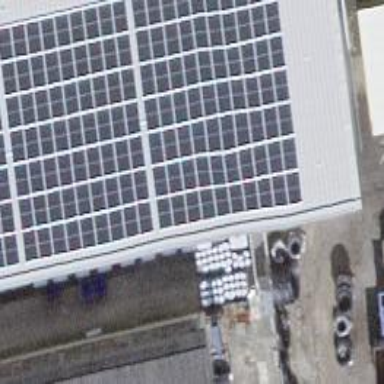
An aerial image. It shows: Solar power generator using photovoltaic method with solar photovoltaic panel types.